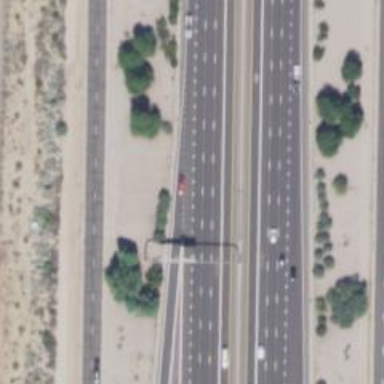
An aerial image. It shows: Asphalt motorway.